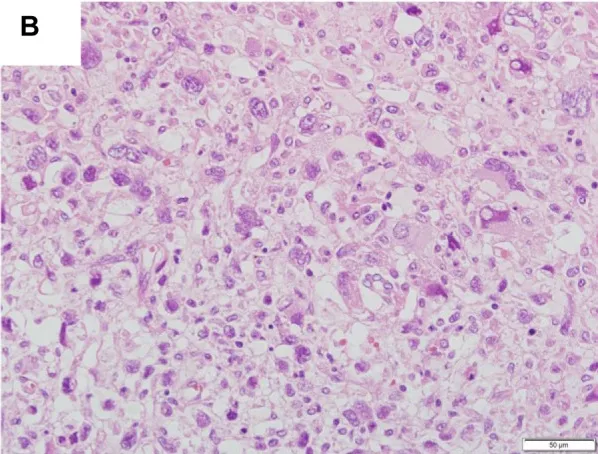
In addition, highly deformed nuclei were found on high magnification (B).
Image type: pathology (h&e)